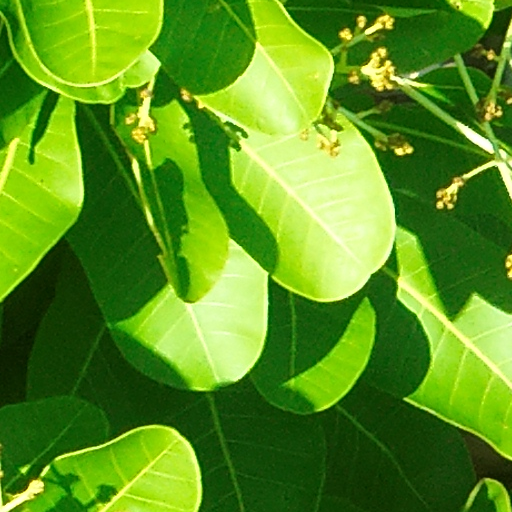
Species: Anacardium excelsum
GBIF accepted scientific name: Anacardium excelsum
Crown area (m\u00b2): 130.916